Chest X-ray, AP view. Patient: 26 years old, sex M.
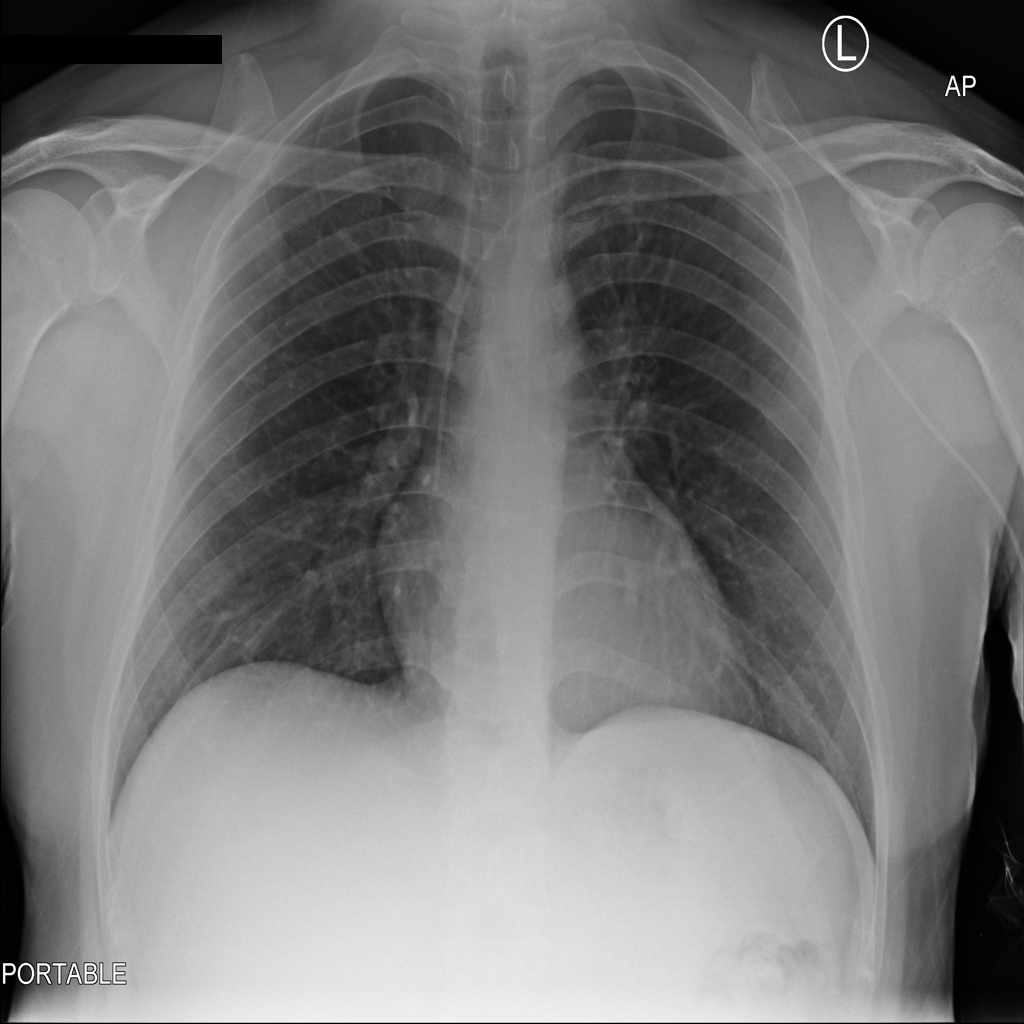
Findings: No Finding